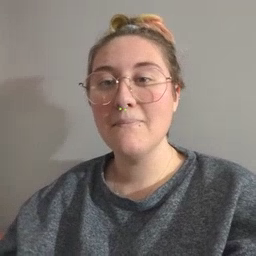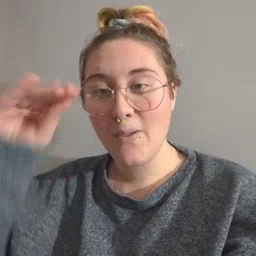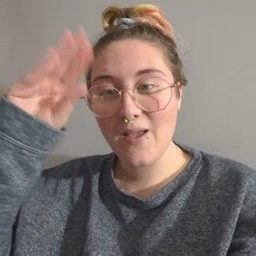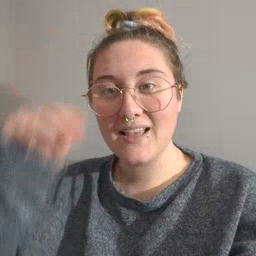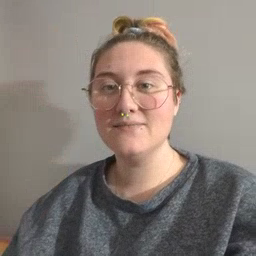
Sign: boy